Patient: sex F, age 77
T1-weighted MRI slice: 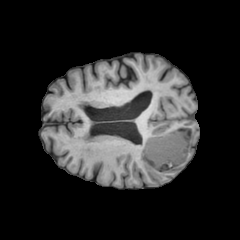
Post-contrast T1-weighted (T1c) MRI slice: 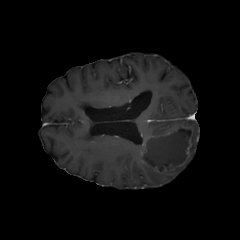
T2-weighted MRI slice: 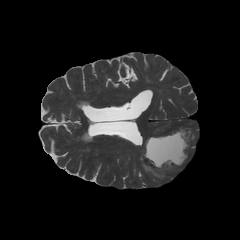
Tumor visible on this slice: yes
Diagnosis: Glioblastoma, IDH-wildtype
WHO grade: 4